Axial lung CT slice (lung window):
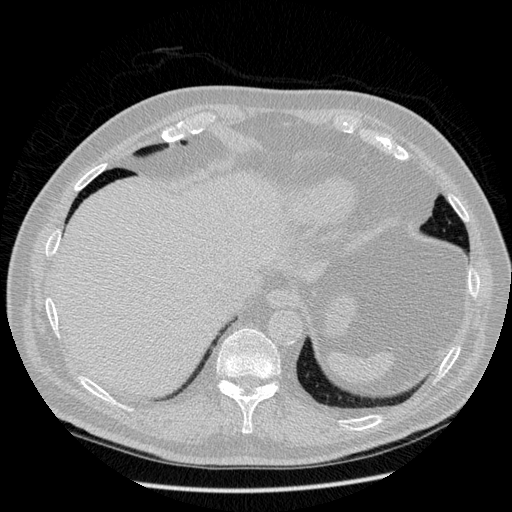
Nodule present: no